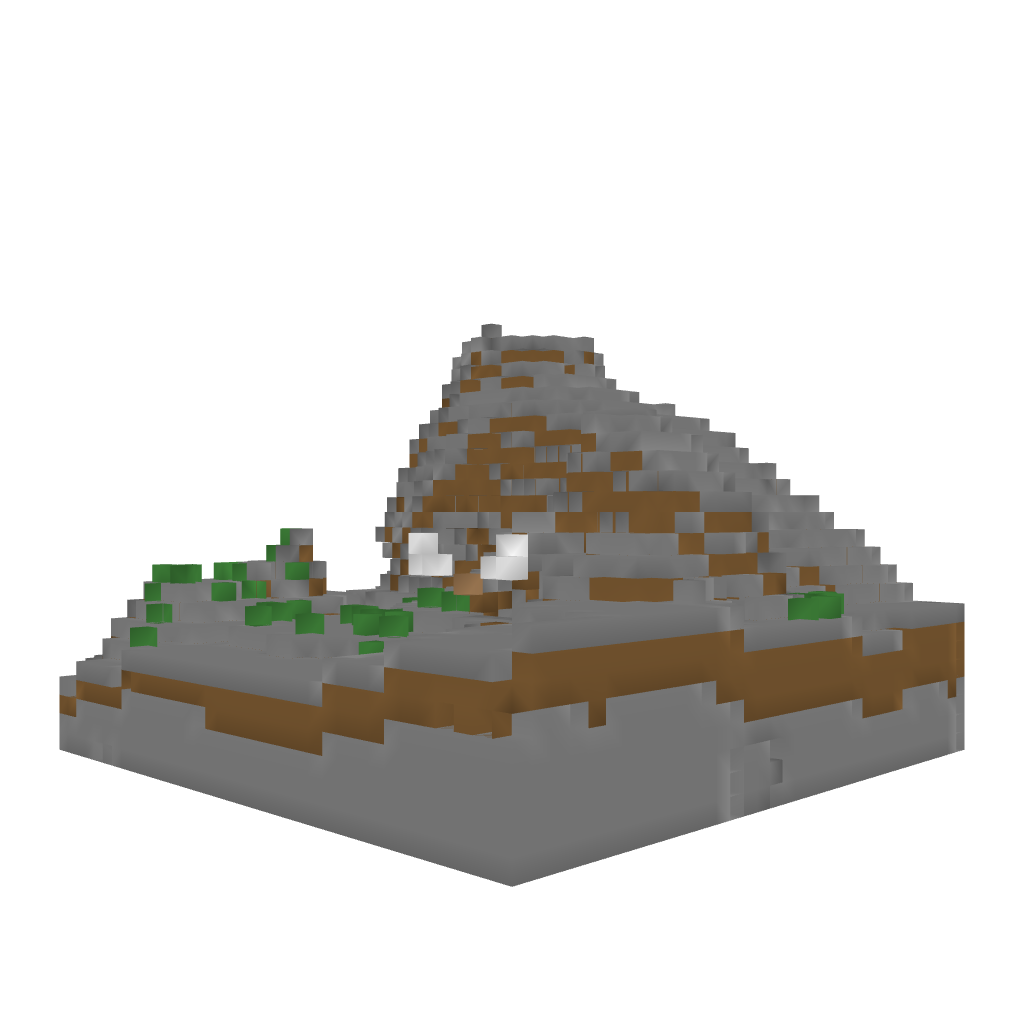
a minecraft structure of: The Quartz Labyrinth a lot of earth